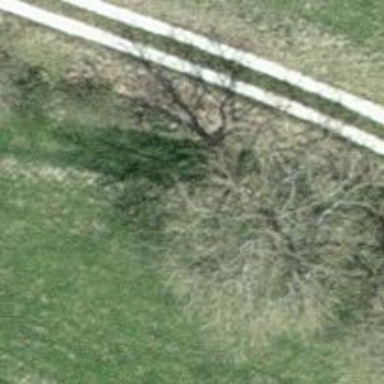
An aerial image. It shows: Very rough track with grade 5 track type.